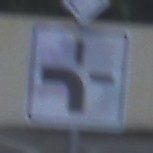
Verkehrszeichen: VerlaufVorfahrtsstrasse1
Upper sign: Vorfahrtsstrasse
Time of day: SunriseSunset
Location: Outdoor (Suburban)
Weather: PartlyCloudy
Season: NotSpecified
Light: Natural